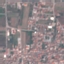
Land use / land cover: Residential